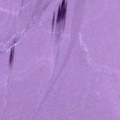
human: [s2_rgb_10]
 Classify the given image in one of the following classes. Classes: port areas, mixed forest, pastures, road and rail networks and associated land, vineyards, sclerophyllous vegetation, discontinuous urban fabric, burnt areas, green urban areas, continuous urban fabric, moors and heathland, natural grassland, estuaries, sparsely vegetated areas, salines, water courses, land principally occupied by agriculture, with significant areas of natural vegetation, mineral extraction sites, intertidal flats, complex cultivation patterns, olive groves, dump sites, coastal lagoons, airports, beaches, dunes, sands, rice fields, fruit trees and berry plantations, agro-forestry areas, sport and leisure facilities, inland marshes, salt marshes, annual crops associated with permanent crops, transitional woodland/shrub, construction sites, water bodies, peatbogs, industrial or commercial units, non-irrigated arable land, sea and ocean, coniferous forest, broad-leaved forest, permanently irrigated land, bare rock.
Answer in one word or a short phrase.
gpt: sea and ocean